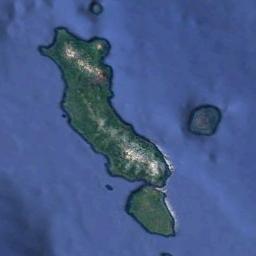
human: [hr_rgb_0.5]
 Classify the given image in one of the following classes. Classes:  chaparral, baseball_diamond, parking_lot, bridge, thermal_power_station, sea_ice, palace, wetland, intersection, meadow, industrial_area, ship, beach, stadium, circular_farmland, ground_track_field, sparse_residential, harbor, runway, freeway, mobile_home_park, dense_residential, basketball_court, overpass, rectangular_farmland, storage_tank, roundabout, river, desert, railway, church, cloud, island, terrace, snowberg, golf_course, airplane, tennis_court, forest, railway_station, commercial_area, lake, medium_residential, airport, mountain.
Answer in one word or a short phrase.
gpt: island